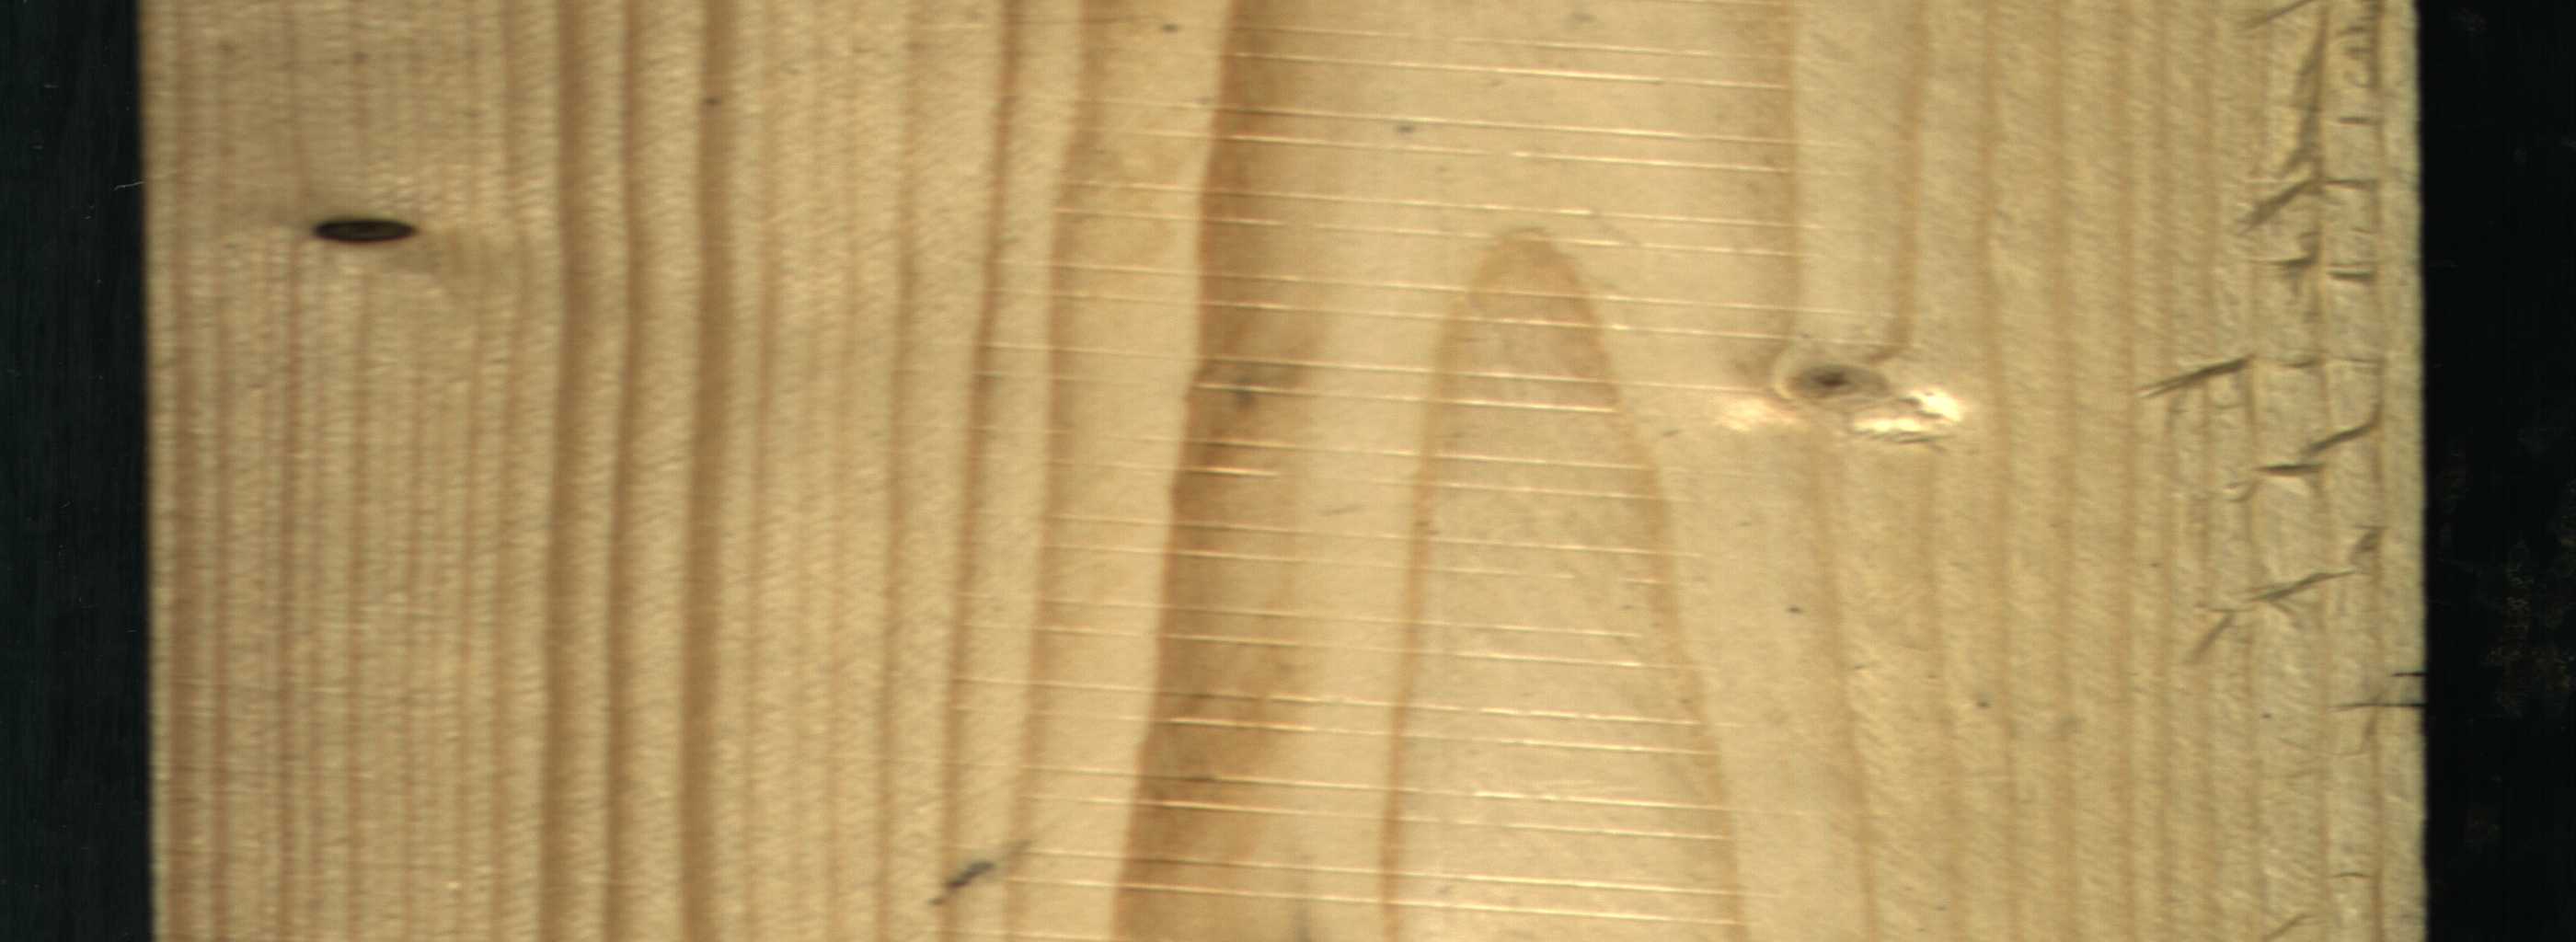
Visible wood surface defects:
Dead_Knot
Live_Knot